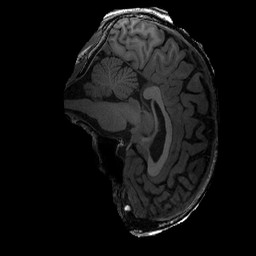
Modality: T1w
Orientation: sagittal
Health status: ill
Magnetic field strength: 3 T